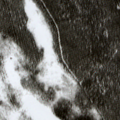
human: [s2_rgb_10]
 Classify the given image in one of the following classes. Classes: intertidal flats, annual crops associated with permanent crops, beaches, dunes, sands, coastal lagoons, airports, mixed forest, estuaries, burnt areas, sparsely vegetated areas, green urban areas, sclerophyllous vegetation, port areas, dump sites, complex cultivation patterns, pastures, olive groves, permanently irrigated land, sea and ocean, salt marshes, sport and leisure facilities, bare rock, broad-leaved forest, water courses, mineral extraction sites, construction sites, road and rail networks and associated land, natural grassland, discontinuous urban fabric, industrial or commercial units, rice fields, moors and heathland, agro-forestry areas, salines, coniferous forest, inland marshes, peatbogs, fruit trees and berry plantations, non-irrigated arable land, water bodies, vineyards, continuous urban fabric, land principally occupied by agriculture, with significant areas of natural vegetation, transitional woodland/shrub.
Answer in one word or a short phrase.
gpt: coniferous forest, transitional woodland/shrub, peatbogs